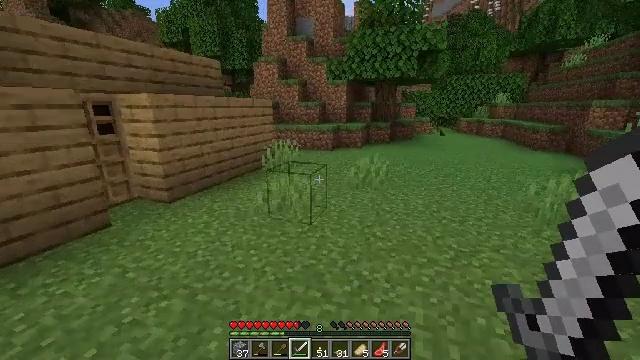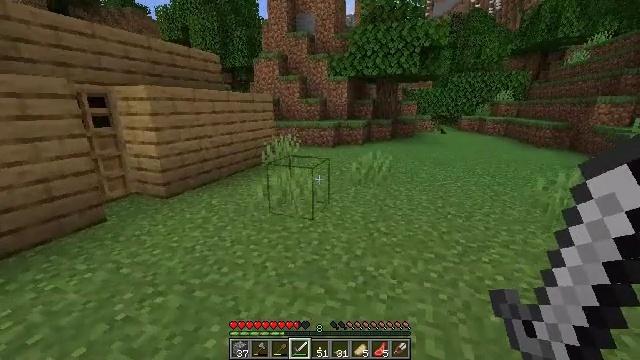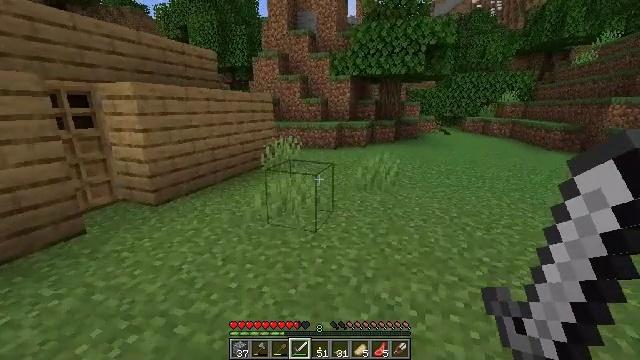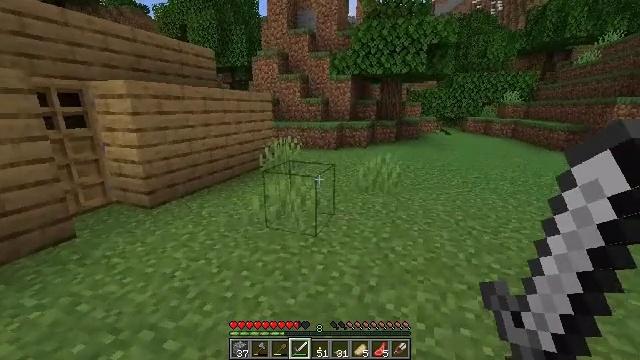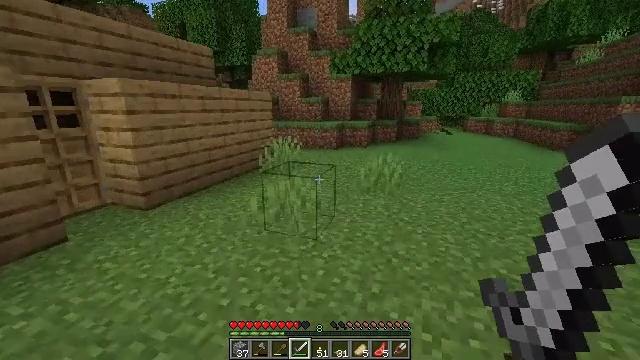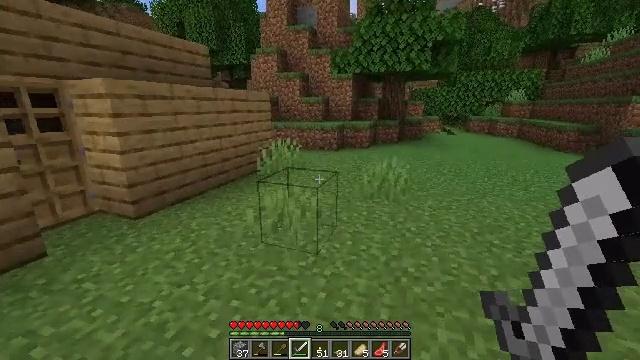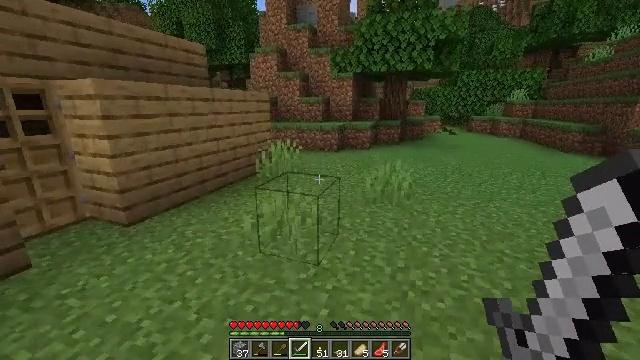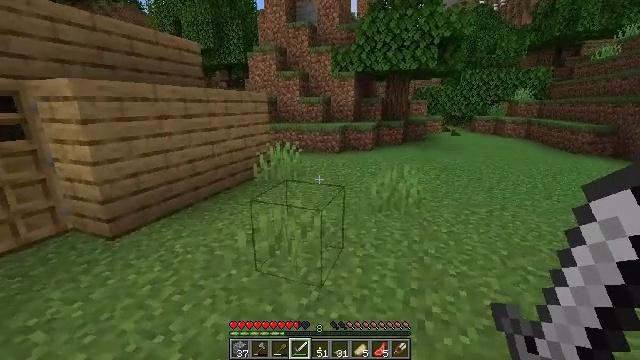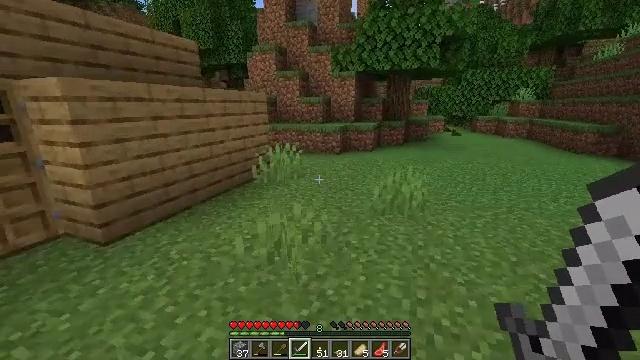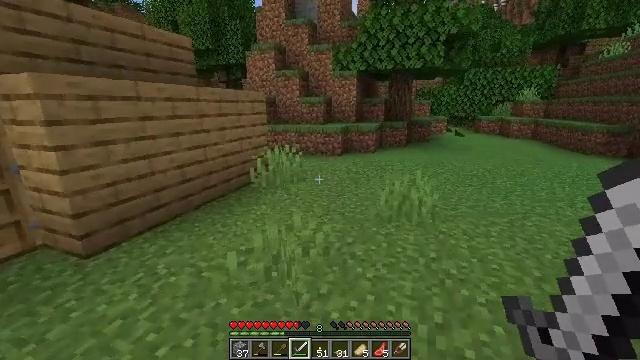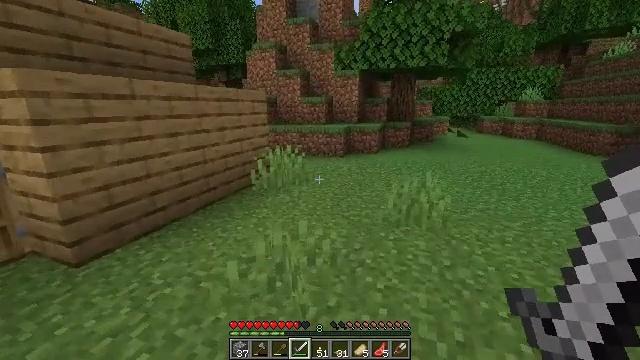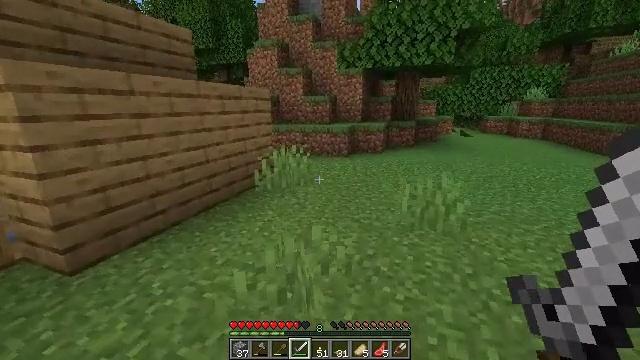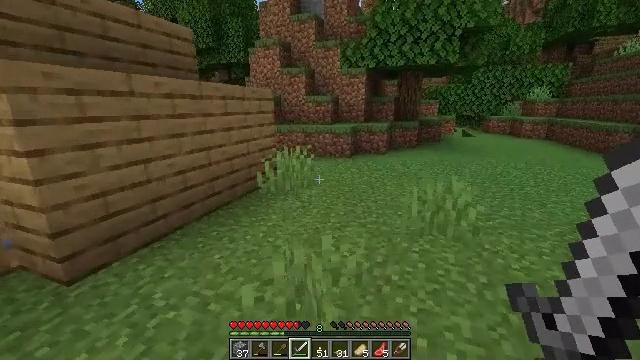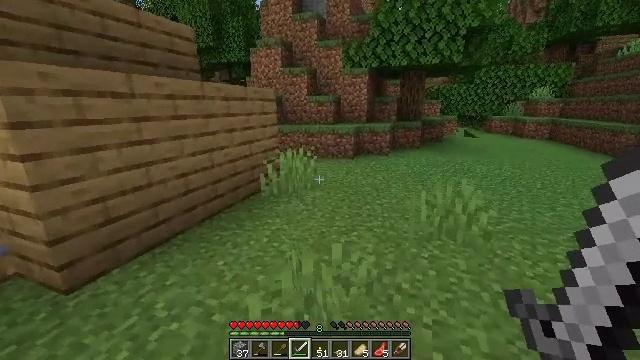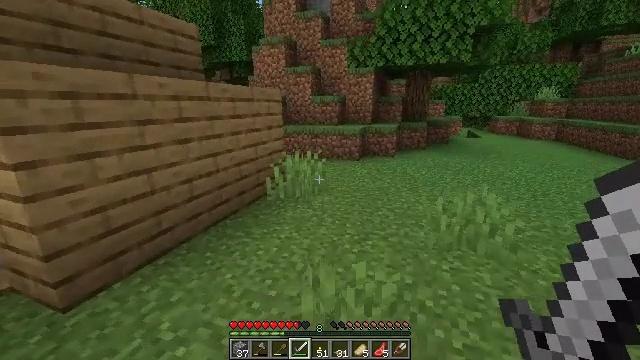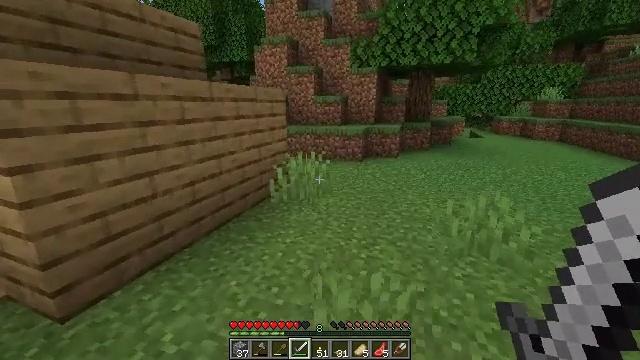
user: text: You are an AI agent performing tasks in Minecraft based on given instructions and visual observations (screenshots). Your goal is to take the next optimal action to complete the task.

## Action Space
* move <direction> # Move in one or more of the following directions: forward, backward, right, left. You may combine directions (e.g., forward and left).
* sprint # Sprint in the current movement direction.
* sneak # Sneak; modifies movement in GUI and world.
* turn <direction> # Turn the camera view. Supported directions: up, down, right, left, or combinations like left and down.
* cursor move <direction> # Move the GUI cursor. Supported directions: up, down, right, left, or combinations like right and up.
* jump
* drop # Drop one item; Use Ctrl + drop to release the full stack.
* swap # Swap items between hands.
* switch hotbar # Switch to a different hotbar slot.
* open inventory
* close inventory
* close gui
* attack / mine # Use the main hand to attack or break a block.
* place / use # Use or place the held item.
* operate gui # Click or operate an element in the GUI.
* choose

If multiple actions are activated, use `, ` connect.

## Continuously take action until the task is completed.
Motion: motion action
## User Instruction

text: Make glass by using sand in a furnace.
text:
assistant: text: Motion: move forward
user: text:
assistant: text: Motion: move forward
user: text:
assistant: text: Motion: move forward
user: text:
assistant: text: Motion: move forward
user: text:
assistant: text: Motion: move forward
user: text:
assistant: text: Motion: move forward
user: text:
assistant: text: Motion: move forward
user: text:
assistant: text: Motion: move forward
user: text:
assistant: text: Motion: move forward
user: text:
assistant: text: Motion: move forward and move left
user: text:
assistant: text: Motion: move forward and move left
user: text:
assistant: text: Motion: move forward and move left
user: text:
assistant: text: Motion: move forward and move left
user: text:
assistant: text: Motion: move forward and move left
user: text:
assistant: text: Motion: move forward and move left
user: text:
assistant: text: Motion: move forward and move left
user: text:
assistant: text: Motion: move forward and move left
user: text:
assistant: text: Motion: move forward and move left
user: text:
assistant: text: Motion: move forward and move left
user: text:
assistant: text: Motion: move forward
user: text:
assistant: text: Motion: turn left
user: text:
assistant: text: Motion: turn left and down
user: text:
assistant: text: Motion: turn left and down
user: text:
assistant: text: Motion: turn left and down
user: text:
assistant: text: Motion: turn left
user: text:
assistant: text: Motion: turn left
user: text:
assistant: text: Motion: no_op
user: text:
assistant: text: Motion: move forward, turn left
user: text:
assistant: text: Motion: move forward
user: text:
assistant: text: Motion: move forward